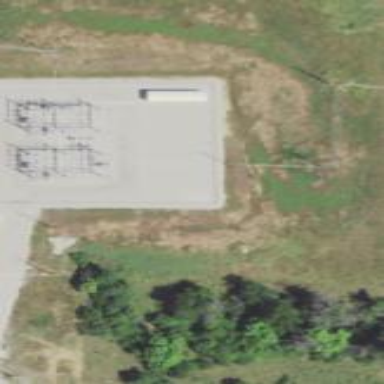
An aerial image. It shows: Transmission level substation.